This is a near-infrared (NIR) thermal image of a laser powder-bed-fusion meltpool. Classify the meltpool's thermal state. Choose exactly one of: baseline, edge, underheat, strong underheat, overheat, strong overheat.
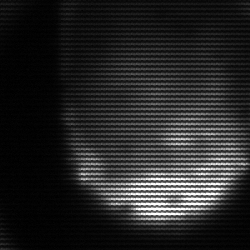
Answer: edge